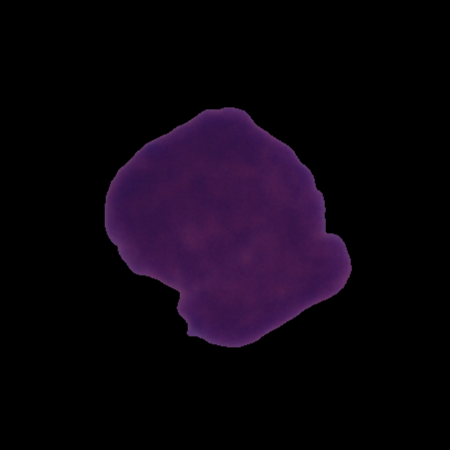
Label: cancer